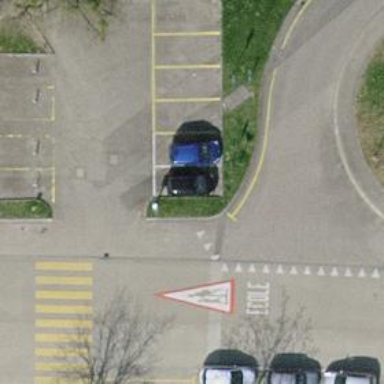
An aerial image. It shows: Asphalt sidewalk.